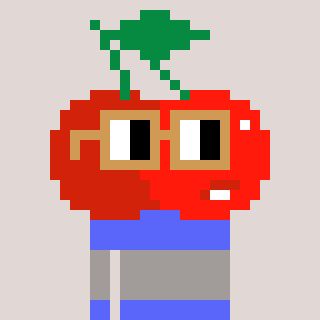
a pixel art character with square brown glasses, a cherry-shaped head and a purple-colored body on a warm background